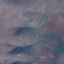
Land use / land cover class: HerbaceousVegetation